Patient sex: M
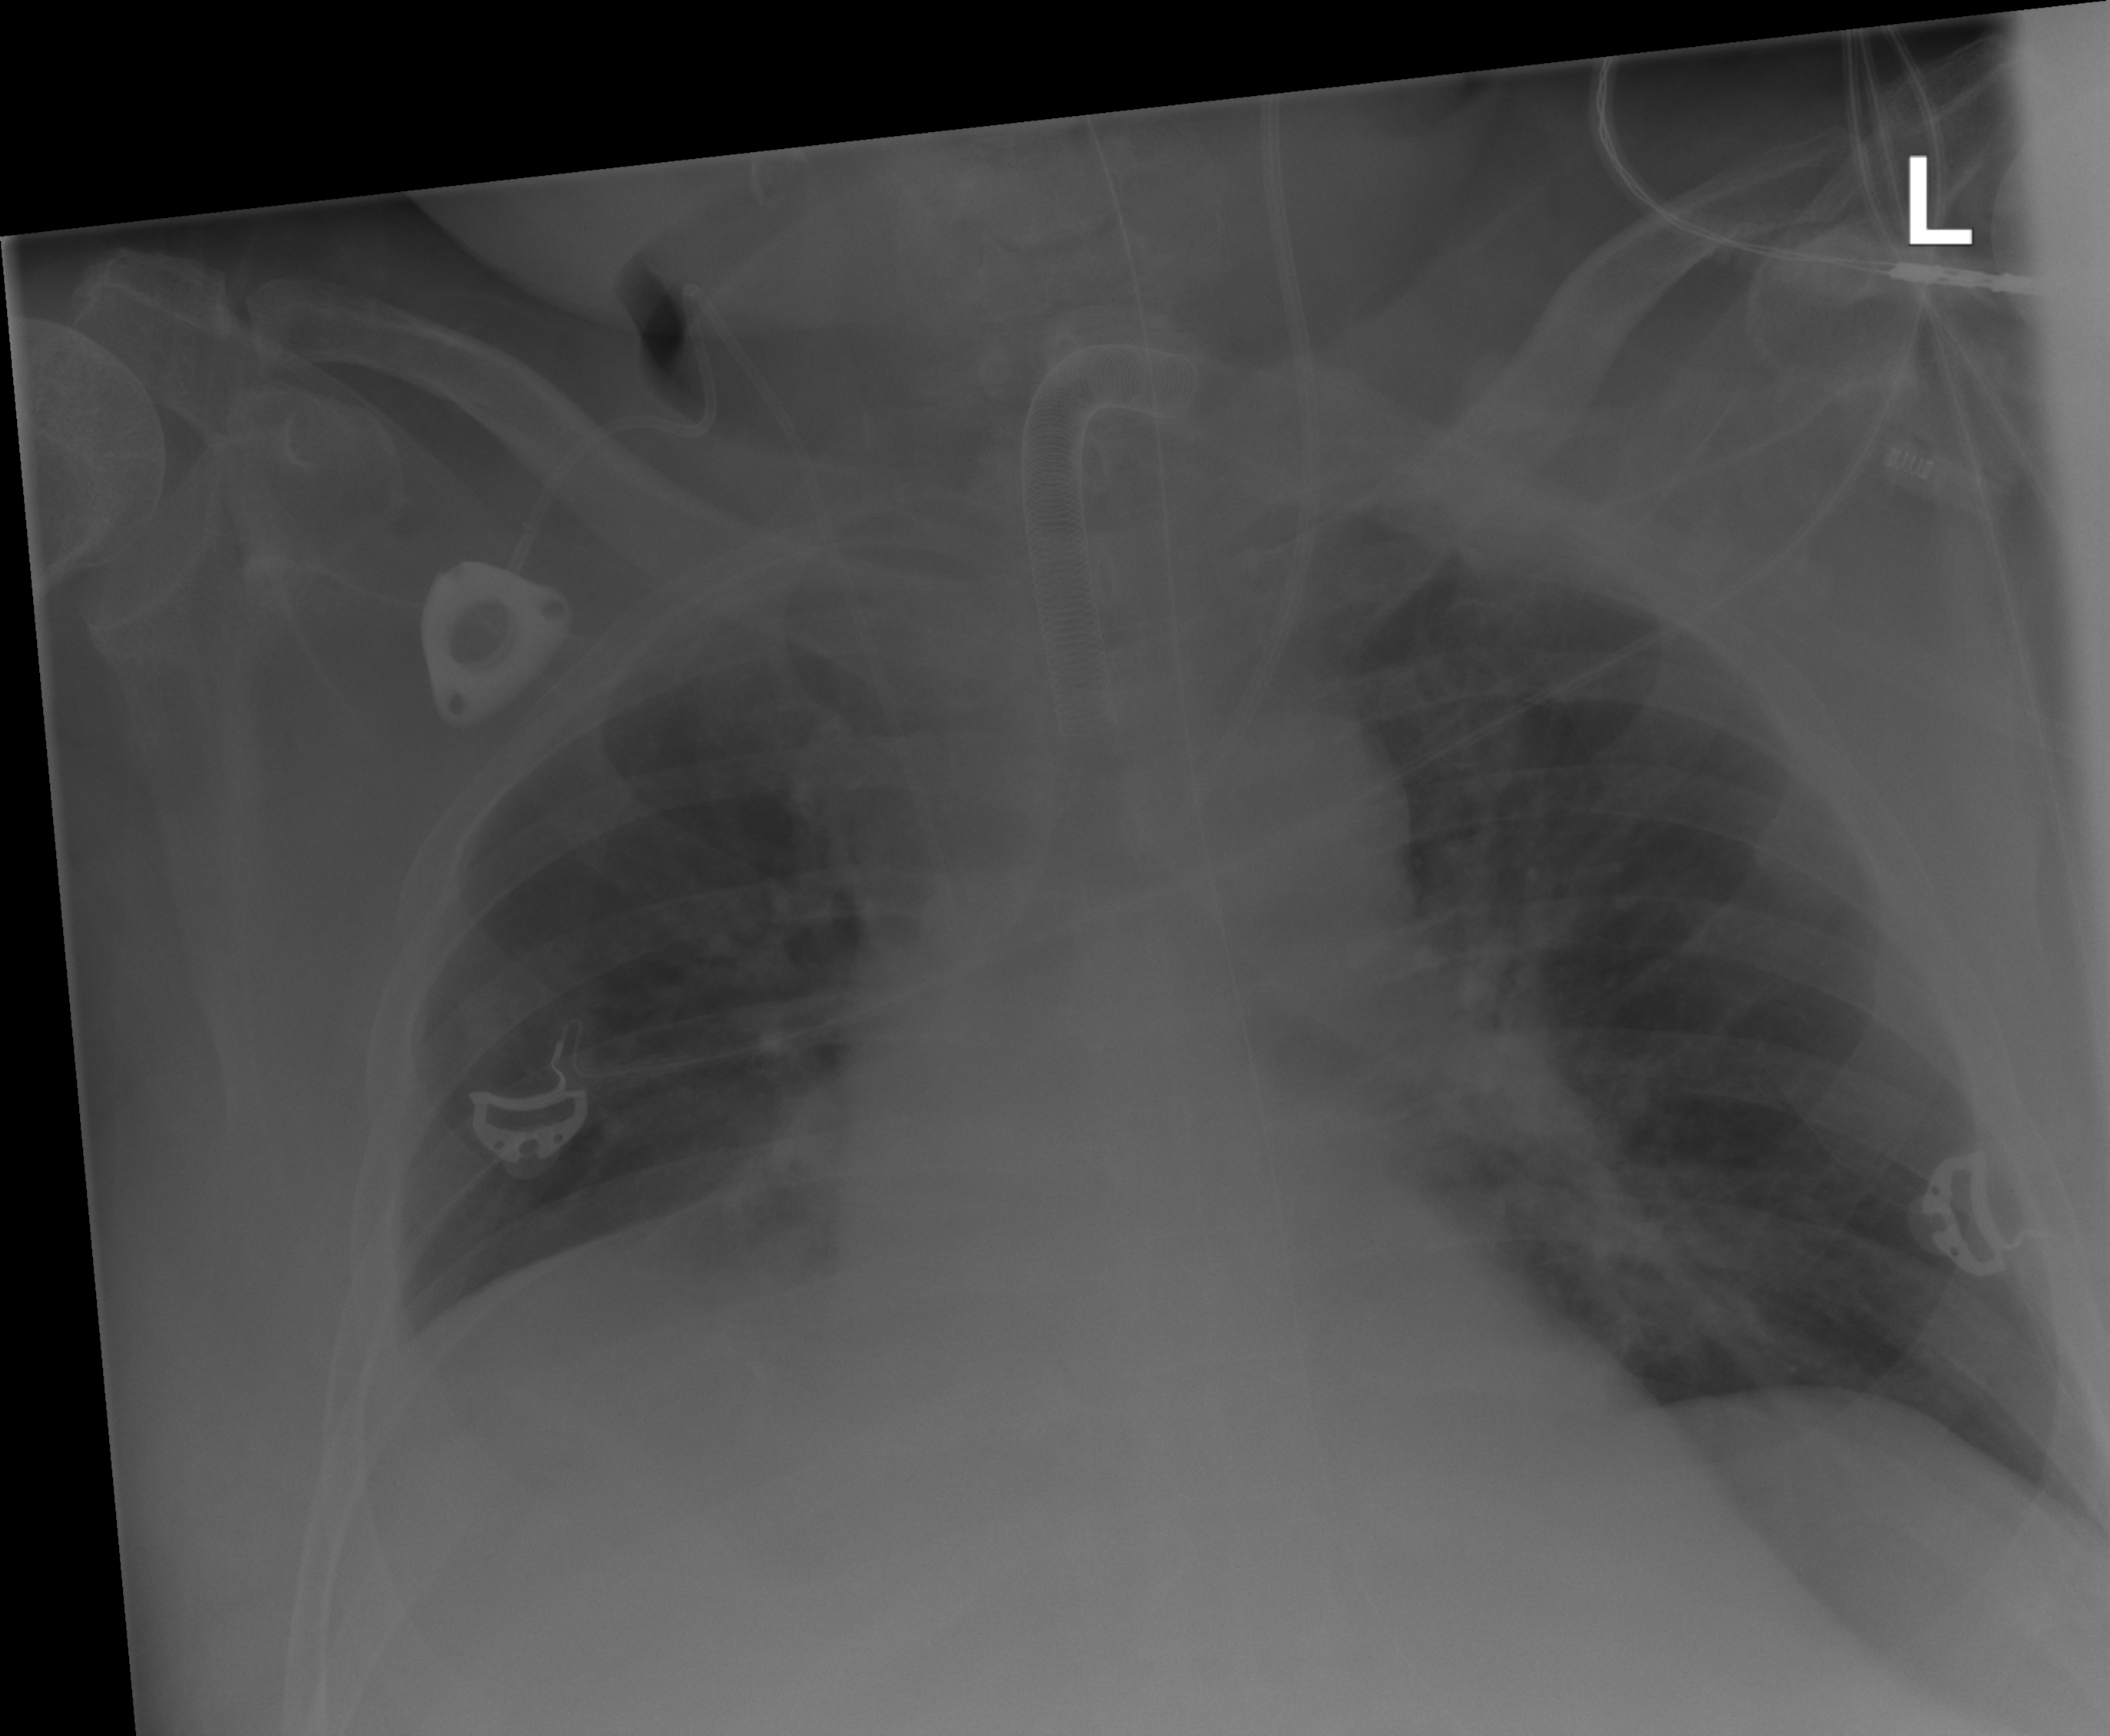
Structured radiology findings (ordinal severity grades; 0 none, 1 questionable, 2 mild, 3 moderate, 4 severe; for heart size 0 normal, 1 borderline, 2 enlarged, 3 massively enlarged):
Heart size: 0
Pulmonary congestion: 0
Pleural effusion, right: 2
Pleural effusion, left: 0
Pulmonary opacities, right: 0
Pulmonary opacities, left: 0
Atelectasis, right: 2
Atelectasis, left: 0